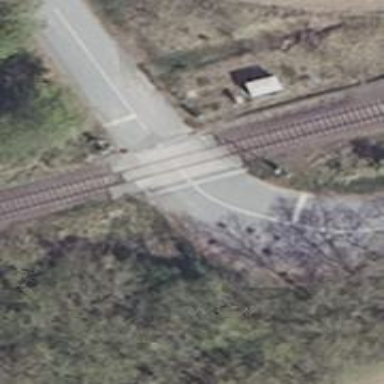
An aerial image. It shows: Level crossing along the railway.